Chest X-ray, PA view. Patient: 56 years old, sex M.
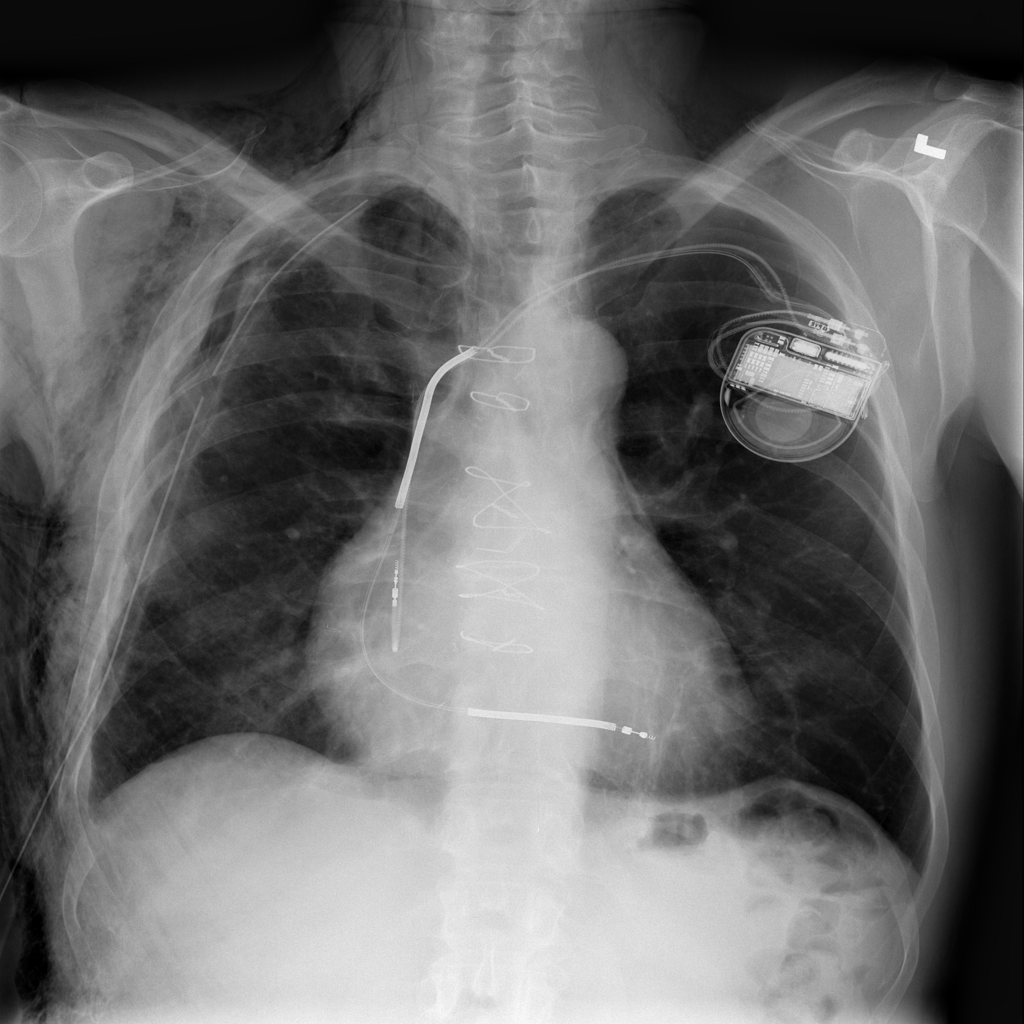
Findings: Emphysema, Pneumothorax